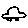
Label: car